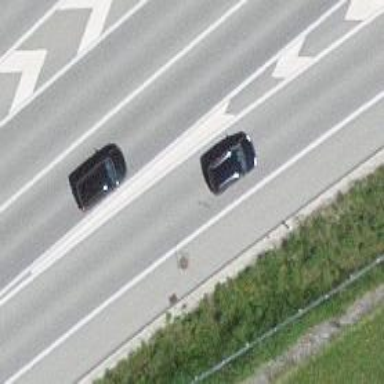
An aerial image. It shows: Trunk link road with asphalt surface.